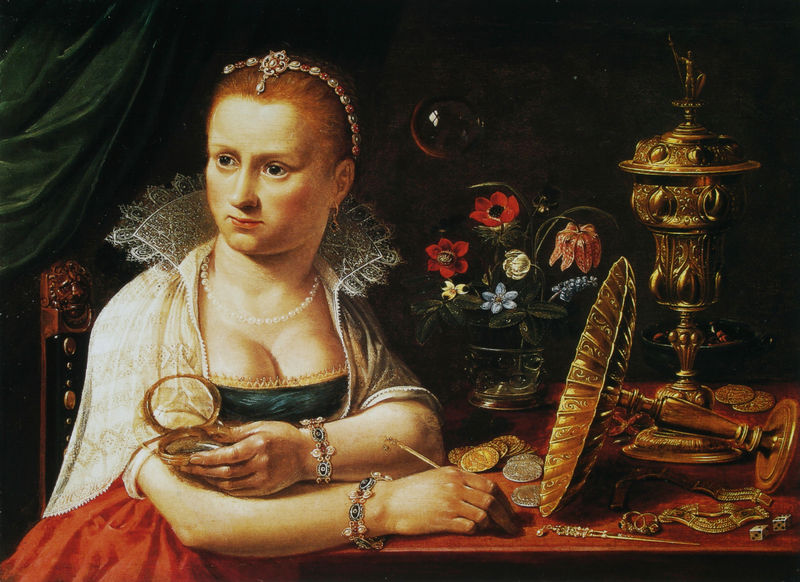
Titel: Vanitas Selbstporträt
Künstler: Clara Peeters
Schlagwörter: blätter, dunkel, gemälde, umhang, weiß, grün, ocker, sitzen, blume, blumen, braun, brust, bunt, busen, decolte, finger, frau, glas, holz, kleid, licht, mund, nase, orange, schmuck, schwarz, stuhl, tisch, zimmer, blick, blüte, blüten, dame, rot, schleier, beige, rock, jung, arm, gesicht, halten, inkarnat, kragen, samt, schale, silber, spitze, teller, bild, bildnis, holland, niederlande, portrait, porträt, spiegel, tischdecke, vorhang, öl, spiegelung, gold, haare, kelch, reich, ohrringe, dekoltee, diadem, diamanten, edelsteine, krone, perle, perlen, puder, renaissance, schminke, krug, stilleben, stillleben, vase, brüste, wangen, blumenvase, mieder, sammlerin, kette, farbe, querformat, tulpen, uhr, metall, nadel, perlenkette, dekolleté, halskette, frühling, blumenstrauß, memento mori, dose, geld, schönheit, selbstbildnis, löwenkopf, stift, würfel, armband, armbänder, armreif, selbstportrait, reif, reichtum, spitzenkragen, löwe, medaille, lupe, reflex, pokal, siegel, teuer, kopfschmuck, umgefallen, münze, prächtig, urh, münzen, büchse, seifenblase, titten, decollete, wohlstand, schachbrettblume, anemone, brieföffner, goldstücke, armschmuck, decolletee, blummen, dold, kelc, löwenmaske, münzsammlerin, trinkpokal, en, geldwechslerin, stuhlknauf, taschenspiegel, armaband, löwenstuhl, princess, breast, kanzelrin, jewel